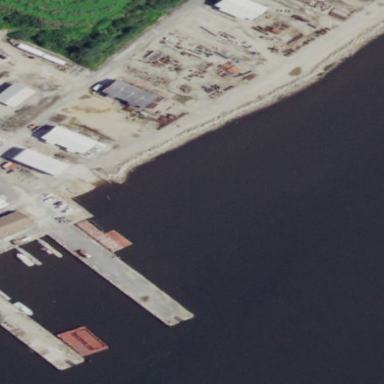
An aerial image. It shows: Breakwater constructed of rocks.